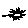
Label: sun